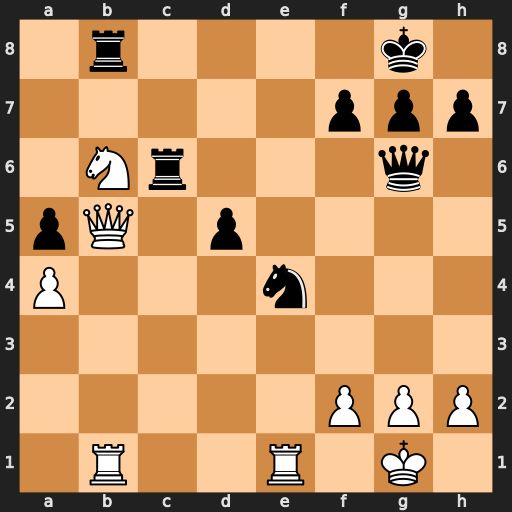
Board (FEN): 1r4k1/5ppp/1Nr3q1/pQ1p4/P3n3/8/5PPP/1R2R1K1
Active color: w
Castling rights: -
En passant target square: -
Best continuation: Nxd5 Rxb5 Ne7+ Kf8 Nxg6+